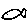
Label: fish